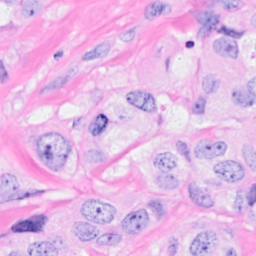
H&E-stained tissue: Breast